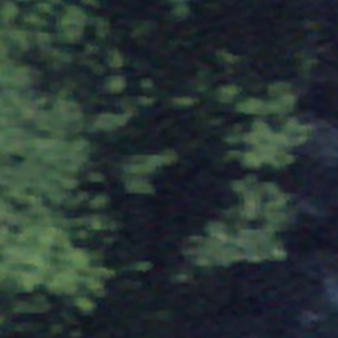
Label: other